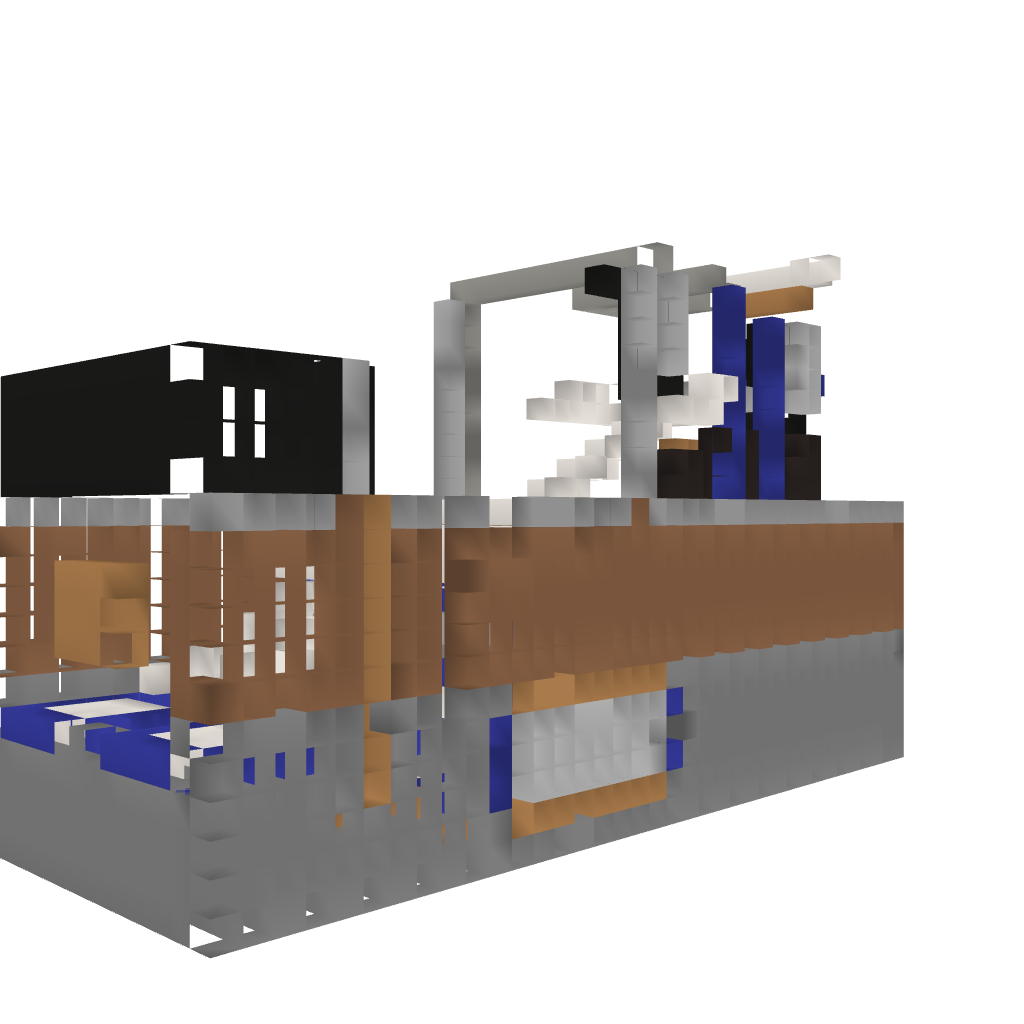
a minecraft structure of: medium modern house